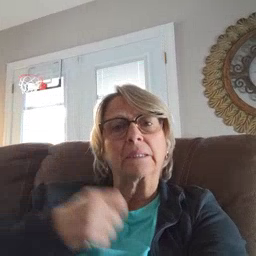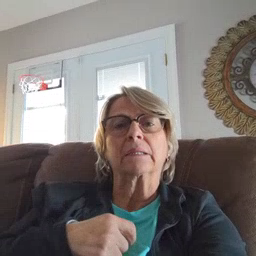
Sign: because